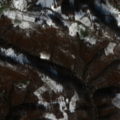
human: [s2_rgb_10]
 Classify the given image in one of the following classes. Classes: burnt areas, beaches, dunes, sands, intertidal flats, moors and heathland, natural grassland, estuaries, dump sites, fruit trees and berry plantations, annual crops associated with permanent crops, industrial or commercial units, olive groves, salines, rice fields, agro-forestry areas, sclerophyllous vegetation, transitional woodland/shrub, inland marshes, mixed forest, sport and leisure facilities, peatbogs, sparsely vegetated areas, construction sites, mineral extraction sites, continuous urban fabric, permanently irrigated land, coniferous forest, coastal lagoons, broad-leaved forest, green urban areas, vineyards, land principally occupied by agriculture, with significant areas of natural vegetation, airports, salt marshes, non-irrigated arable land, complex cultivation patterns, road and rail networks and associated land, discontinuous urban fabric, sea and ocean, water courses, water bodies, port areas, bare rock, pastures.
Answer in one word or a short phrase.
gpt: complex cultivation patterns, land principally occupied by agriculture, with significant areas of natural vegetation, broad-leaved forest